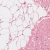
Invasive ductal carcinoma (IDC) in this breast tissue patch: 0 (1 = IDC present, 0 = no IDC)